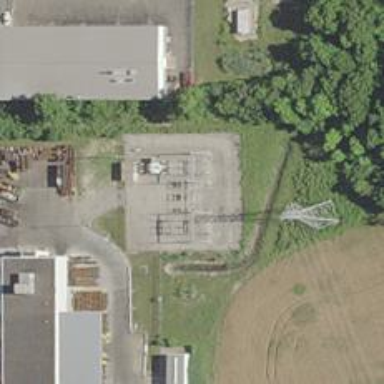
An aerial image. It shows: Switch used for power control.